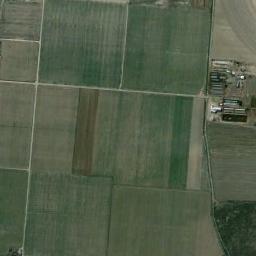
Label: rectangular_farmland